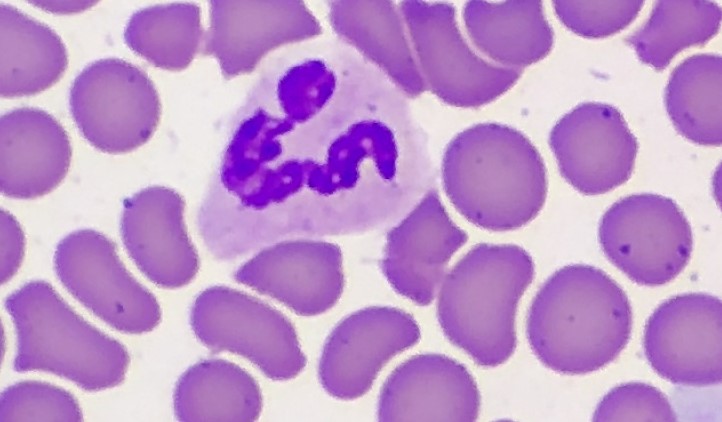
White blood cell type: Neutrophil